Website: lowes
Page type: review-order
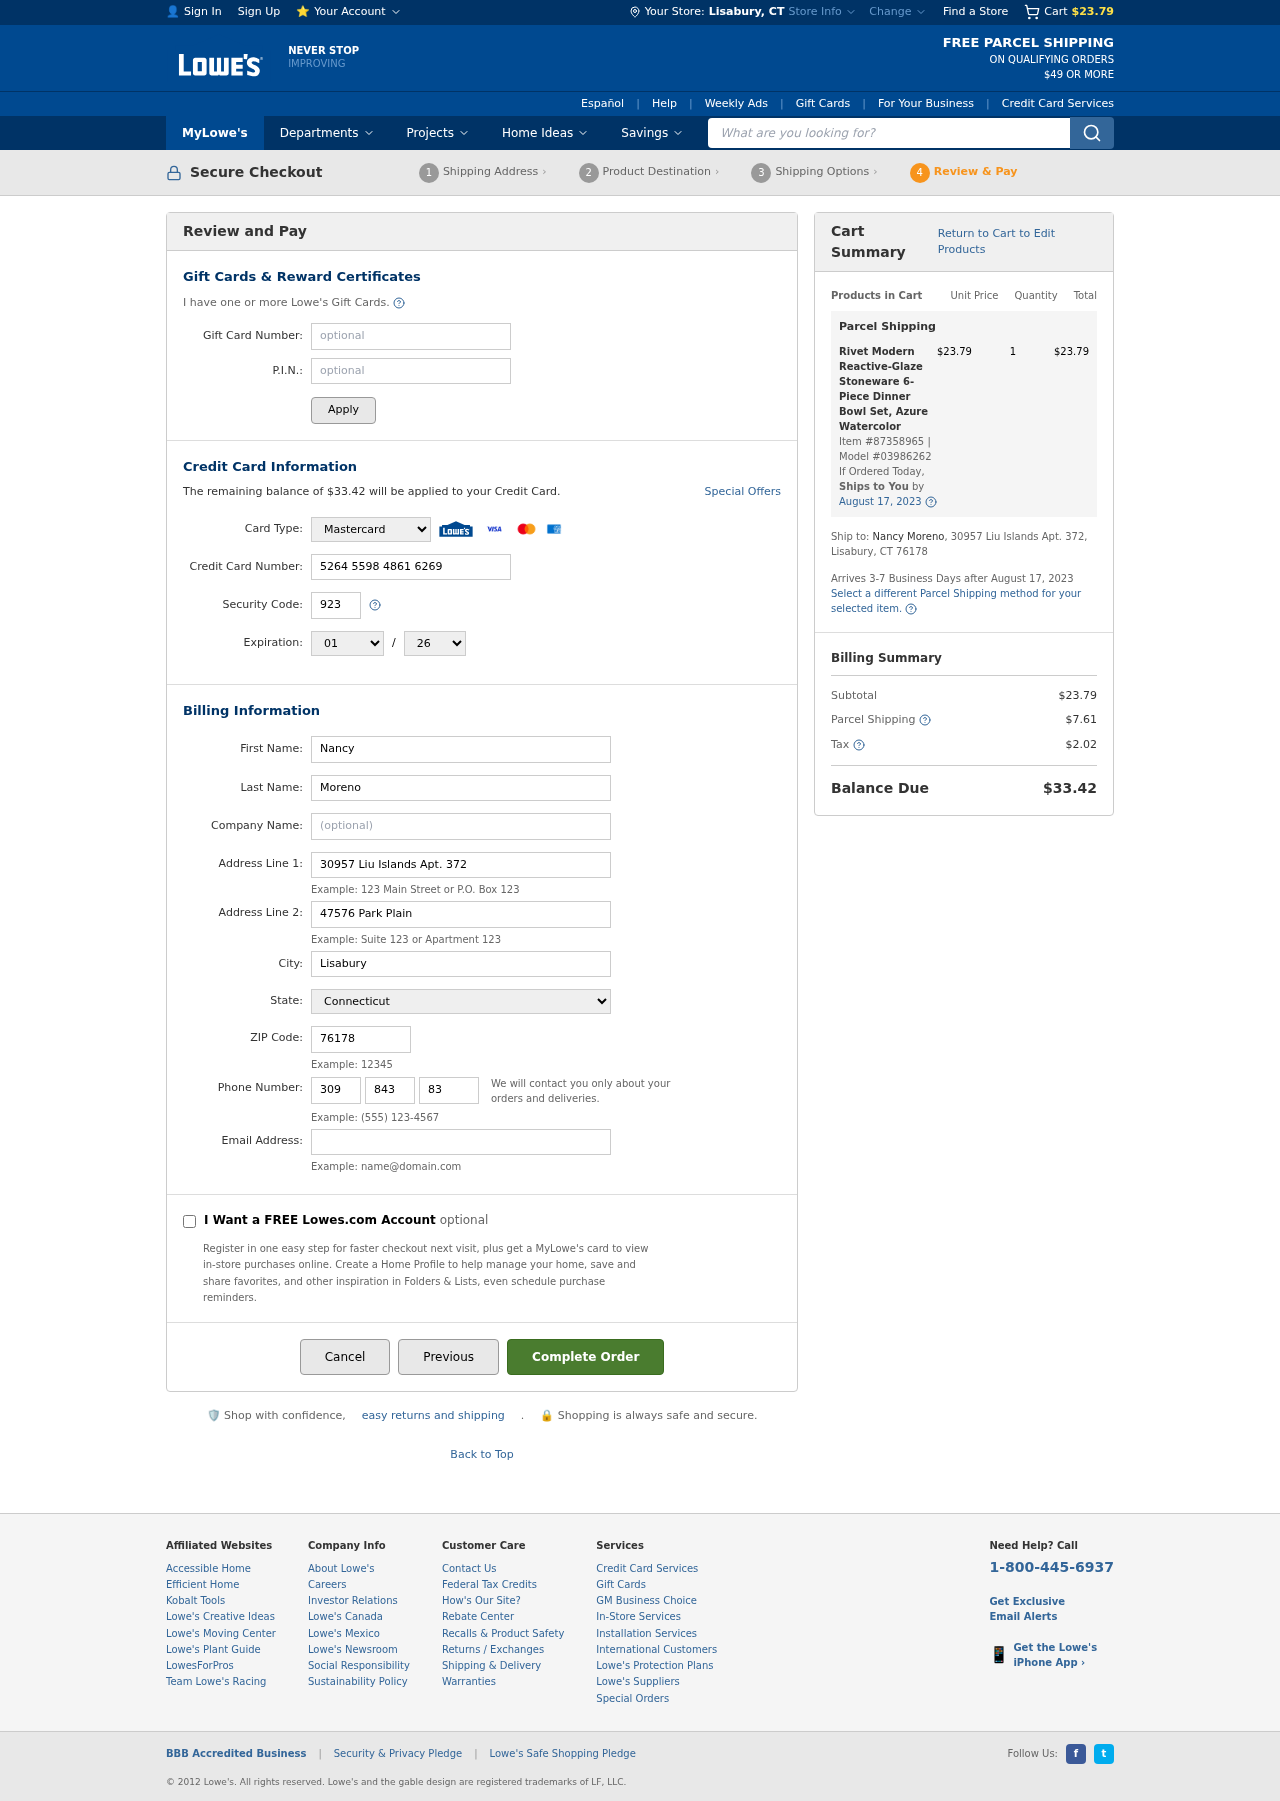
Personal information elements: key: PII_CARD_CVV
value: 923
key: PII_CARD_EXPIRY_MONTH
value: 01
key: PII_CARD_EXPIRY_YEAR
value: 26
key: PII_CARD_NUMBER
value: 5264 5598 4861 6269
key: PII_CARD_TYPE
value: Mastercard
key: PII_CITY
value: Lisabury
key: PII_CITY_STATE
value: Lisabury, CT
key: PII_EMAIL
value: nancy_moreno@yahoo.com
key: PII_FIRSTNAME
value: Nancy
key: PII_LASTNAME
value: Moreno
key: PII_PHONE_AREA
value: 309
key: PII_PHONE_PREFIX
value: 843
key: PII_PHONE_SUFFIX
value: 8331
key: PII_POSTCODE
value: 76178
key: PII_STATE
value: Connecticut
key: PII_STREET
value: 30957 Liu Islands Apt. 372
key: PII_STREET2
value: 30957 Liu Islands Apt. 372
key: PII_STREET2
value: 47576 Park Plain
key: PII_FULLNAME2
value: Nancy Moreno
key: PII_CITY_STATE_ZIP2
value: Lisabury, CT 76178
Product elements: key: PRODUCT1_NAME
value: Rivet Modern Reactive-Glaze Stoneware 6-Piece Dinner Bowl Set, Azure Watercolor
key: PRODUCT1_PRICE
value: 23.79
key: PRODUCT1_QUANTITY
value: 1
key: PRODUCT1_ITEM_NUMBER
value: Item #87358965
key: PRODUCT1_MODEL_NUMBER
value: Model #03986262
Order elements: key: ORDER_SUBTOTAL
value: $23.79
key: ORDER_BALANCE_DUE
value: $33.42
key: ORDER_SHIPPING_DATE
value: August 17, 2023
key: ORDER_ITEM_TOTAL
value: $23.79
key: ORDER_SHIPPING_DATE2
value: August 17, 2023
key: ORDER_SHIPPING_COST
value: $7.61
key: ORDER_TAX
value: $2.02
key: ORDER_TOTAL
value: $33.42
Search elements: key: HEADER_SEARCH
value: What are you looking for?